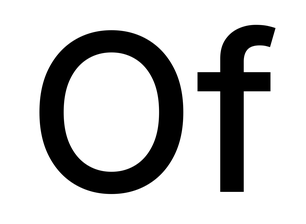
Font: Inter_Medium